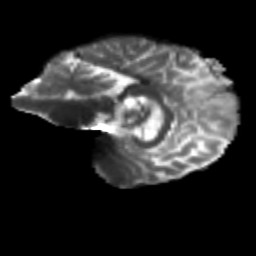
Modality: T2w
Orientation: sagittal
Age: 53
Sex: male
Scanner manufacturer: siemens
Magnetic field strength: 3 T
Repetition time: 4.71 s
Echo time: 0.0906 s